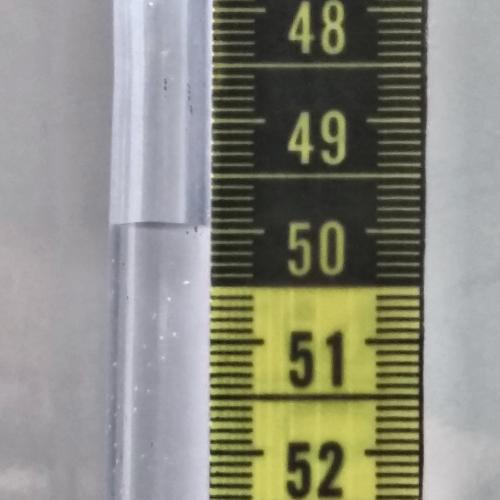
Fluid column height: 50.0 cm